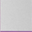
Piece: xx